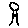
Label: tree